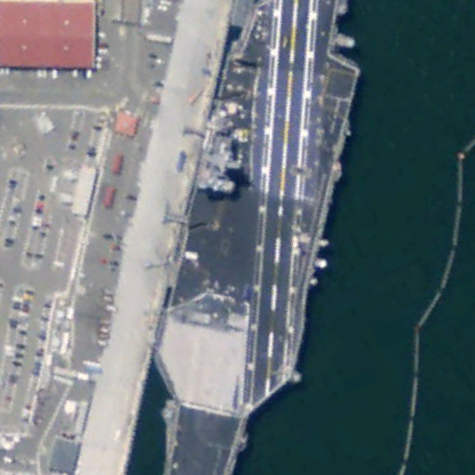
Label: Nimitz-class_aircraft_carrier